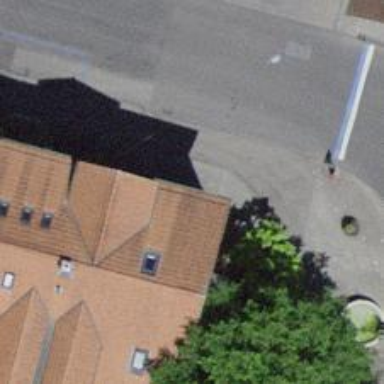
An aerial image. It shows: Post box.